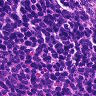
Metastatic tissue present: no